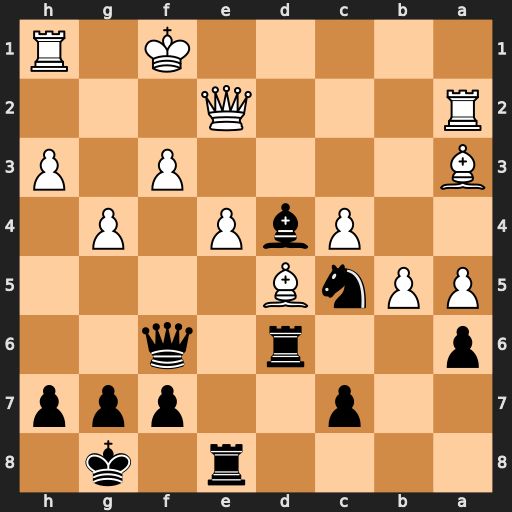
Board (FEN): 4r1k1/2p2ppp/p2r1q2/PPnB4/2PbP1P1/B4P1P/R3Q3/5K1R
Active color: b
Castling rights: -
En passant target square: -
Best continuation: Rxd5 cxd5 Rxe4 Qd1 Re3 Kg2 Nd3